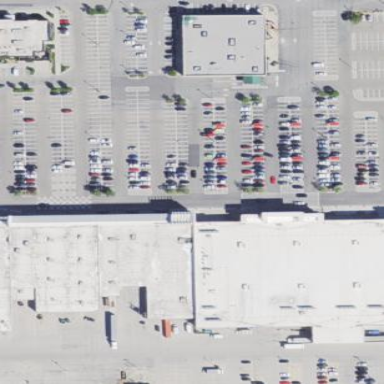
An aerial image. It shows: Retail building.